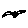
Label: bird